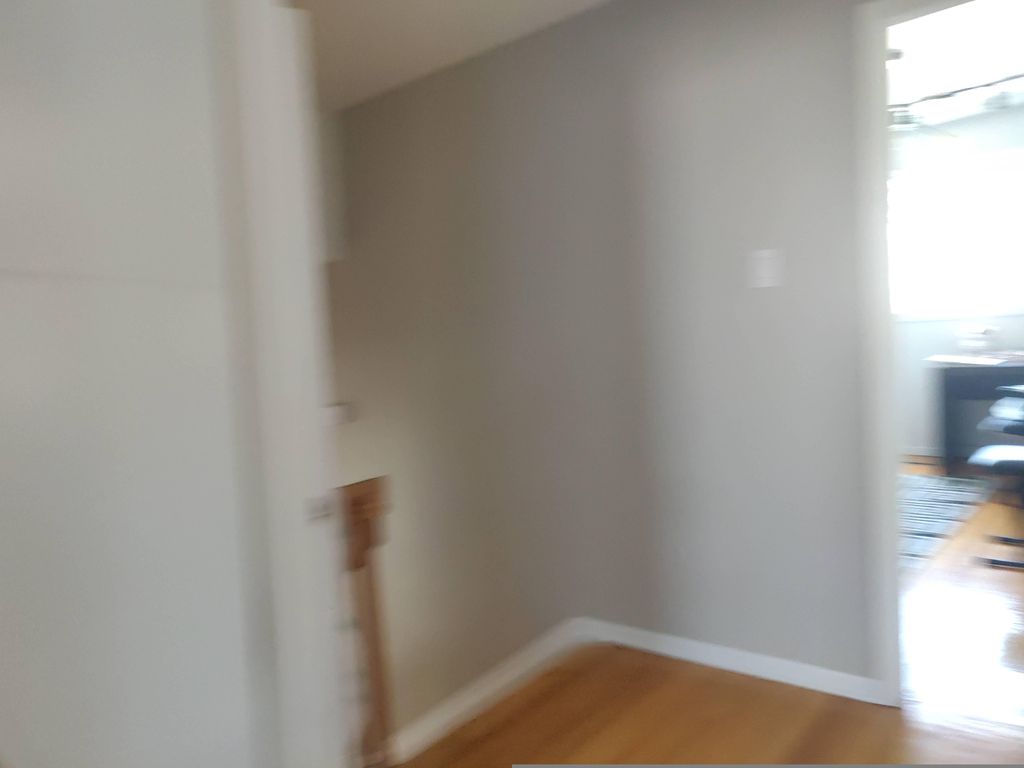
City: montreal